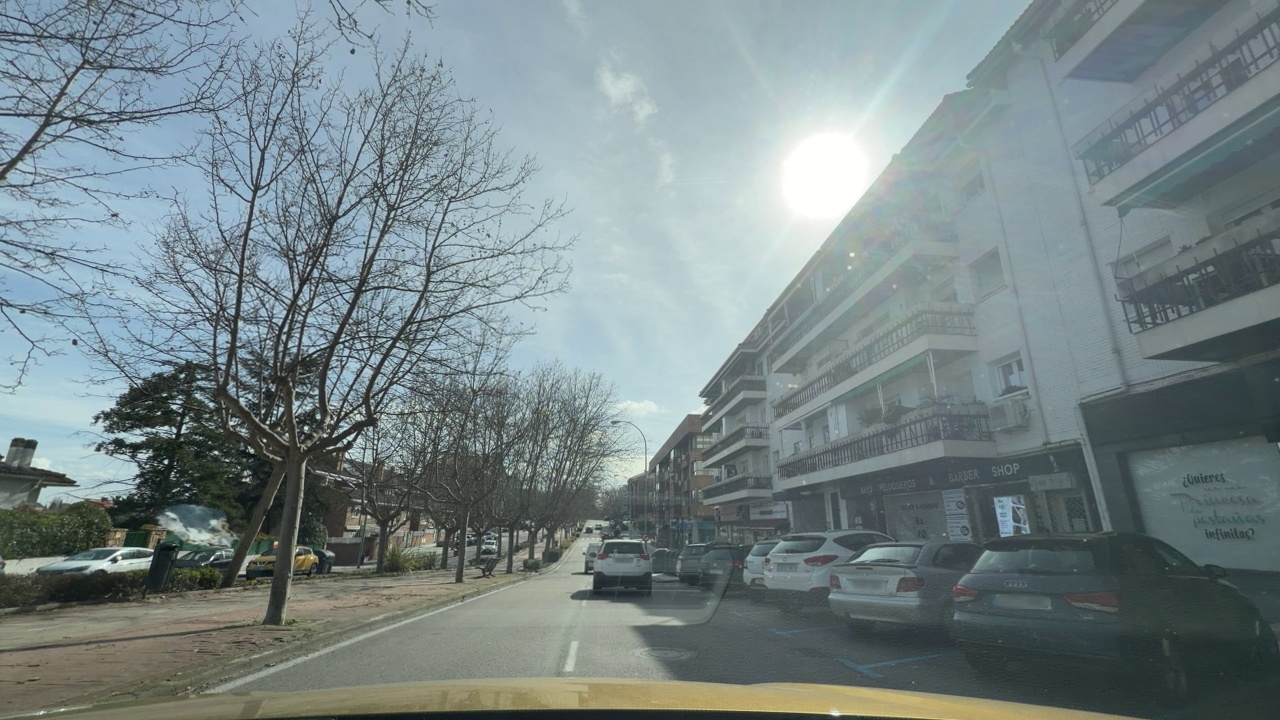
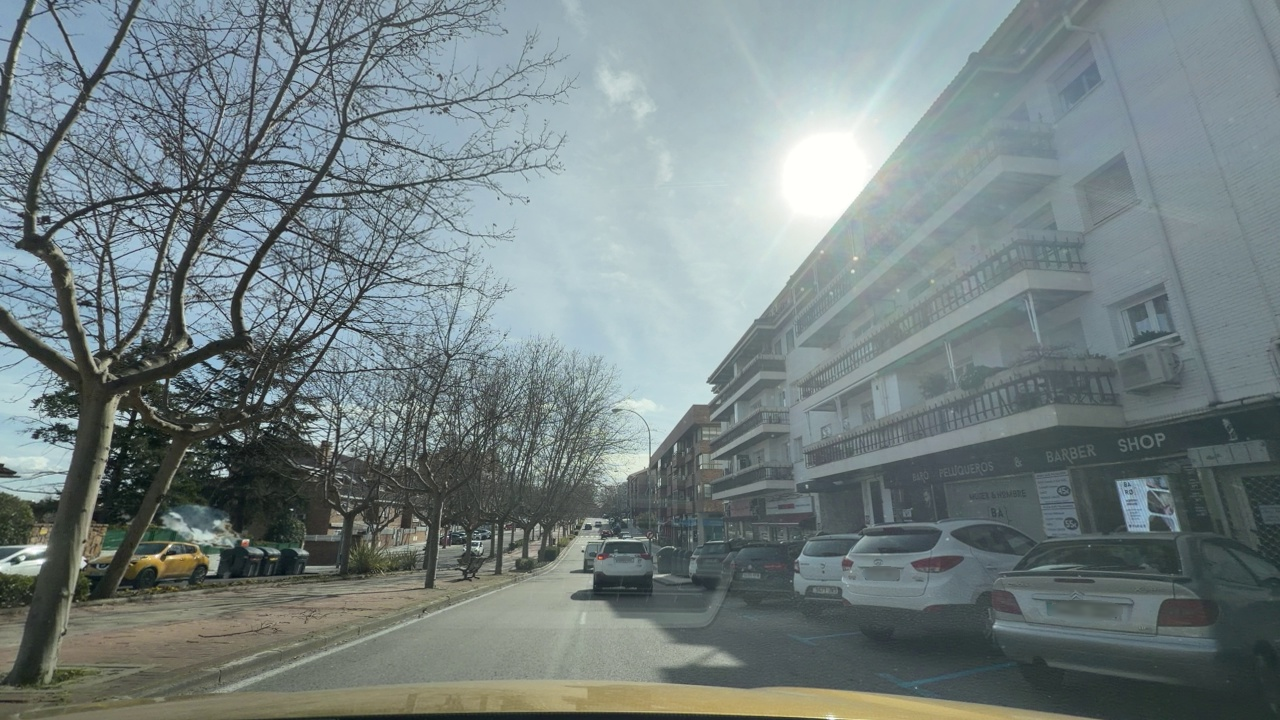
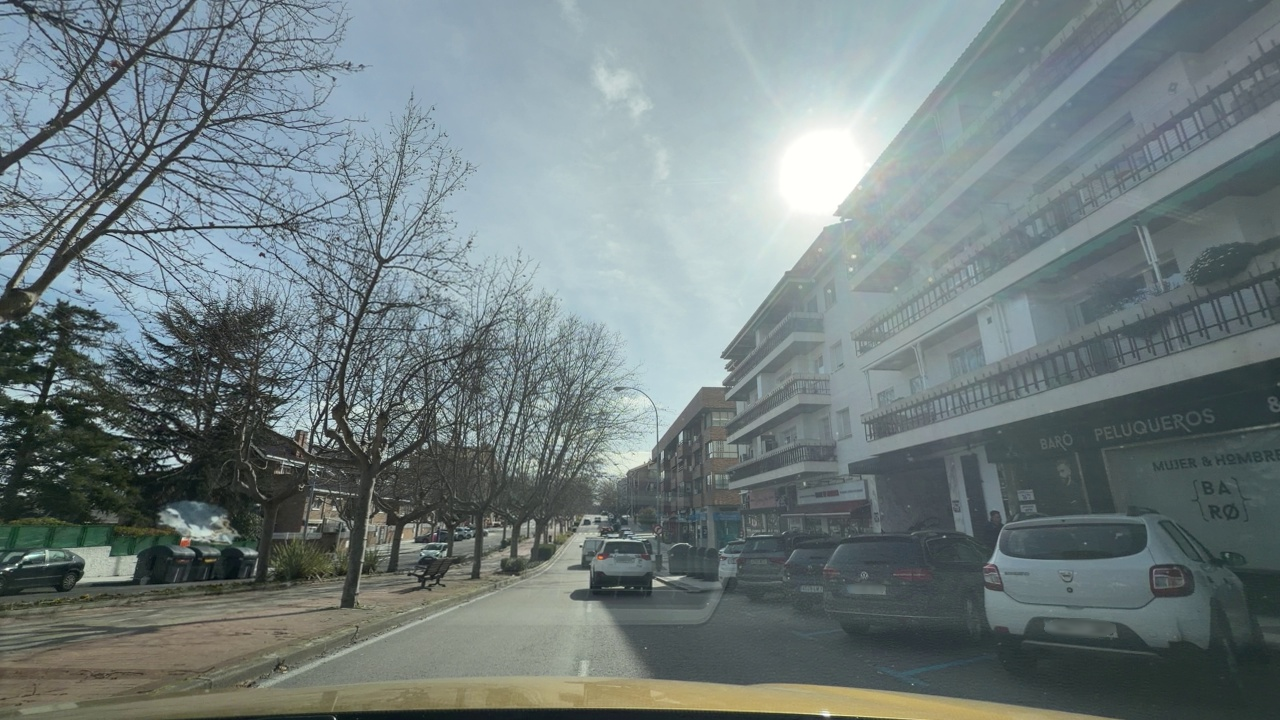
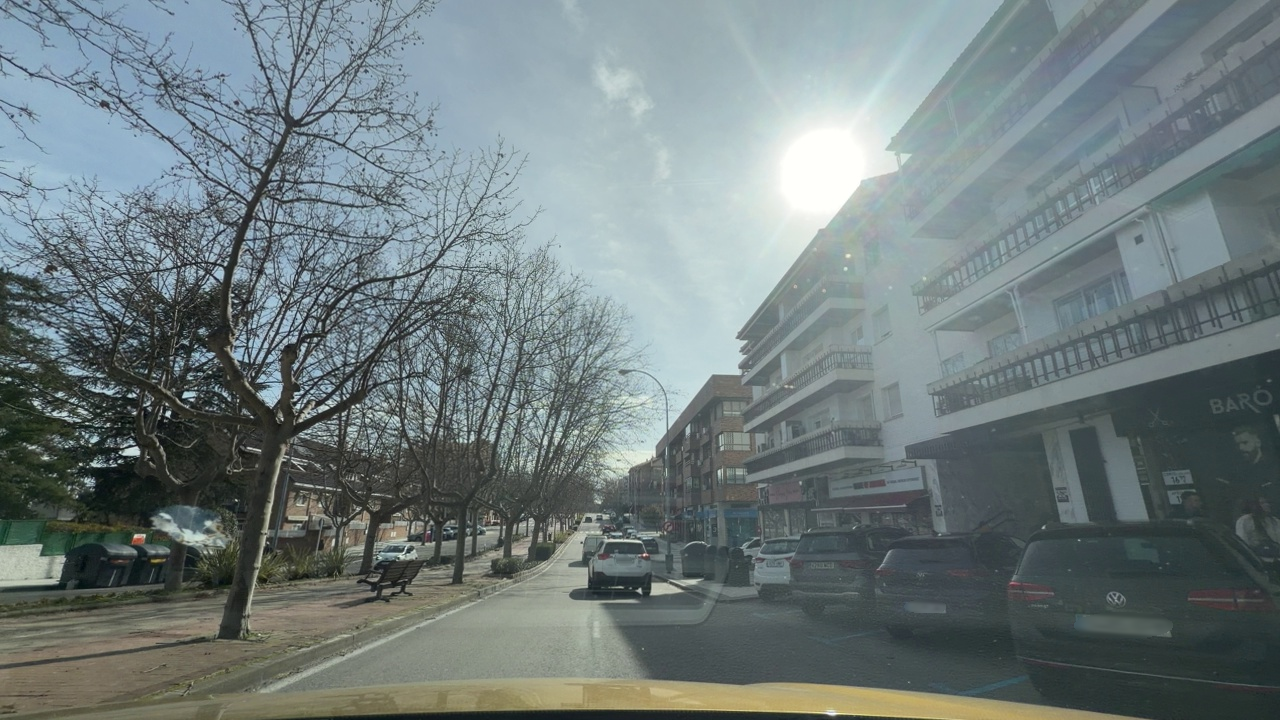
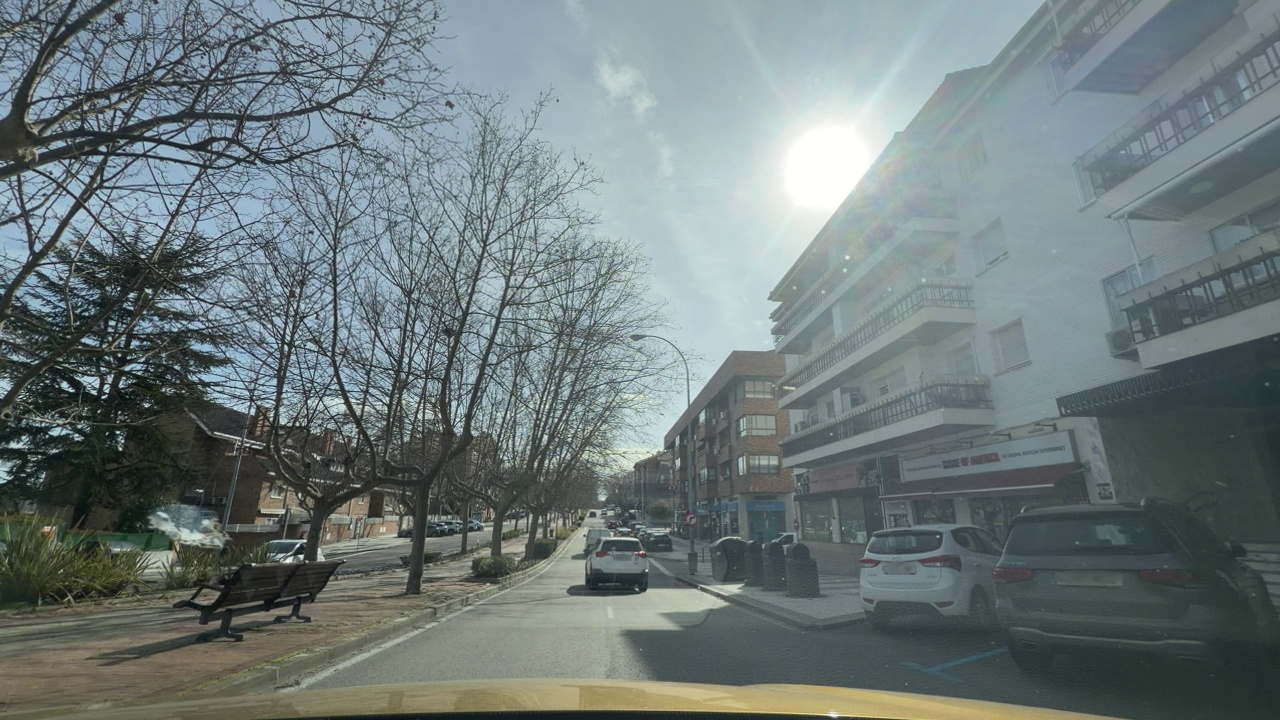
Situation: Lateral parked car
Question: Are vehicles present on the right side of the ego lane?
Answer: Yes
Reasoning: The parked vehicles are in the rightside of the egolane

Situation: Lateral parked car
Question: Are vehicles parked parallel or perpendicular to the roadway near the ego lane?
Answer: Yes
Reasoning: The parked vehicles are perpendicular to the ego direction travel

Situation: Lateral parked car
Question: Does the environment indicate an urban road where curbside parking is permitted?
Answer: Yes
Reasoning: There are trees parked cars and trees clearly indicating urban road where curbside parking is permitted

Situation: Lateral parked car
Question: Is the ego vehicle traveling in a middle lane with traffic lanes on both sides?
Answer: No
Reasoning: The ego vehicle is travelling in the rightmost lane of the road with traffic only in the leftmost lane of the road

Situation: Lateral parked car
Question: Are vehicles present on the left side of the ego lane?
Answer: No
Reasoning: No vehicles are visible in the left side of the ego lane